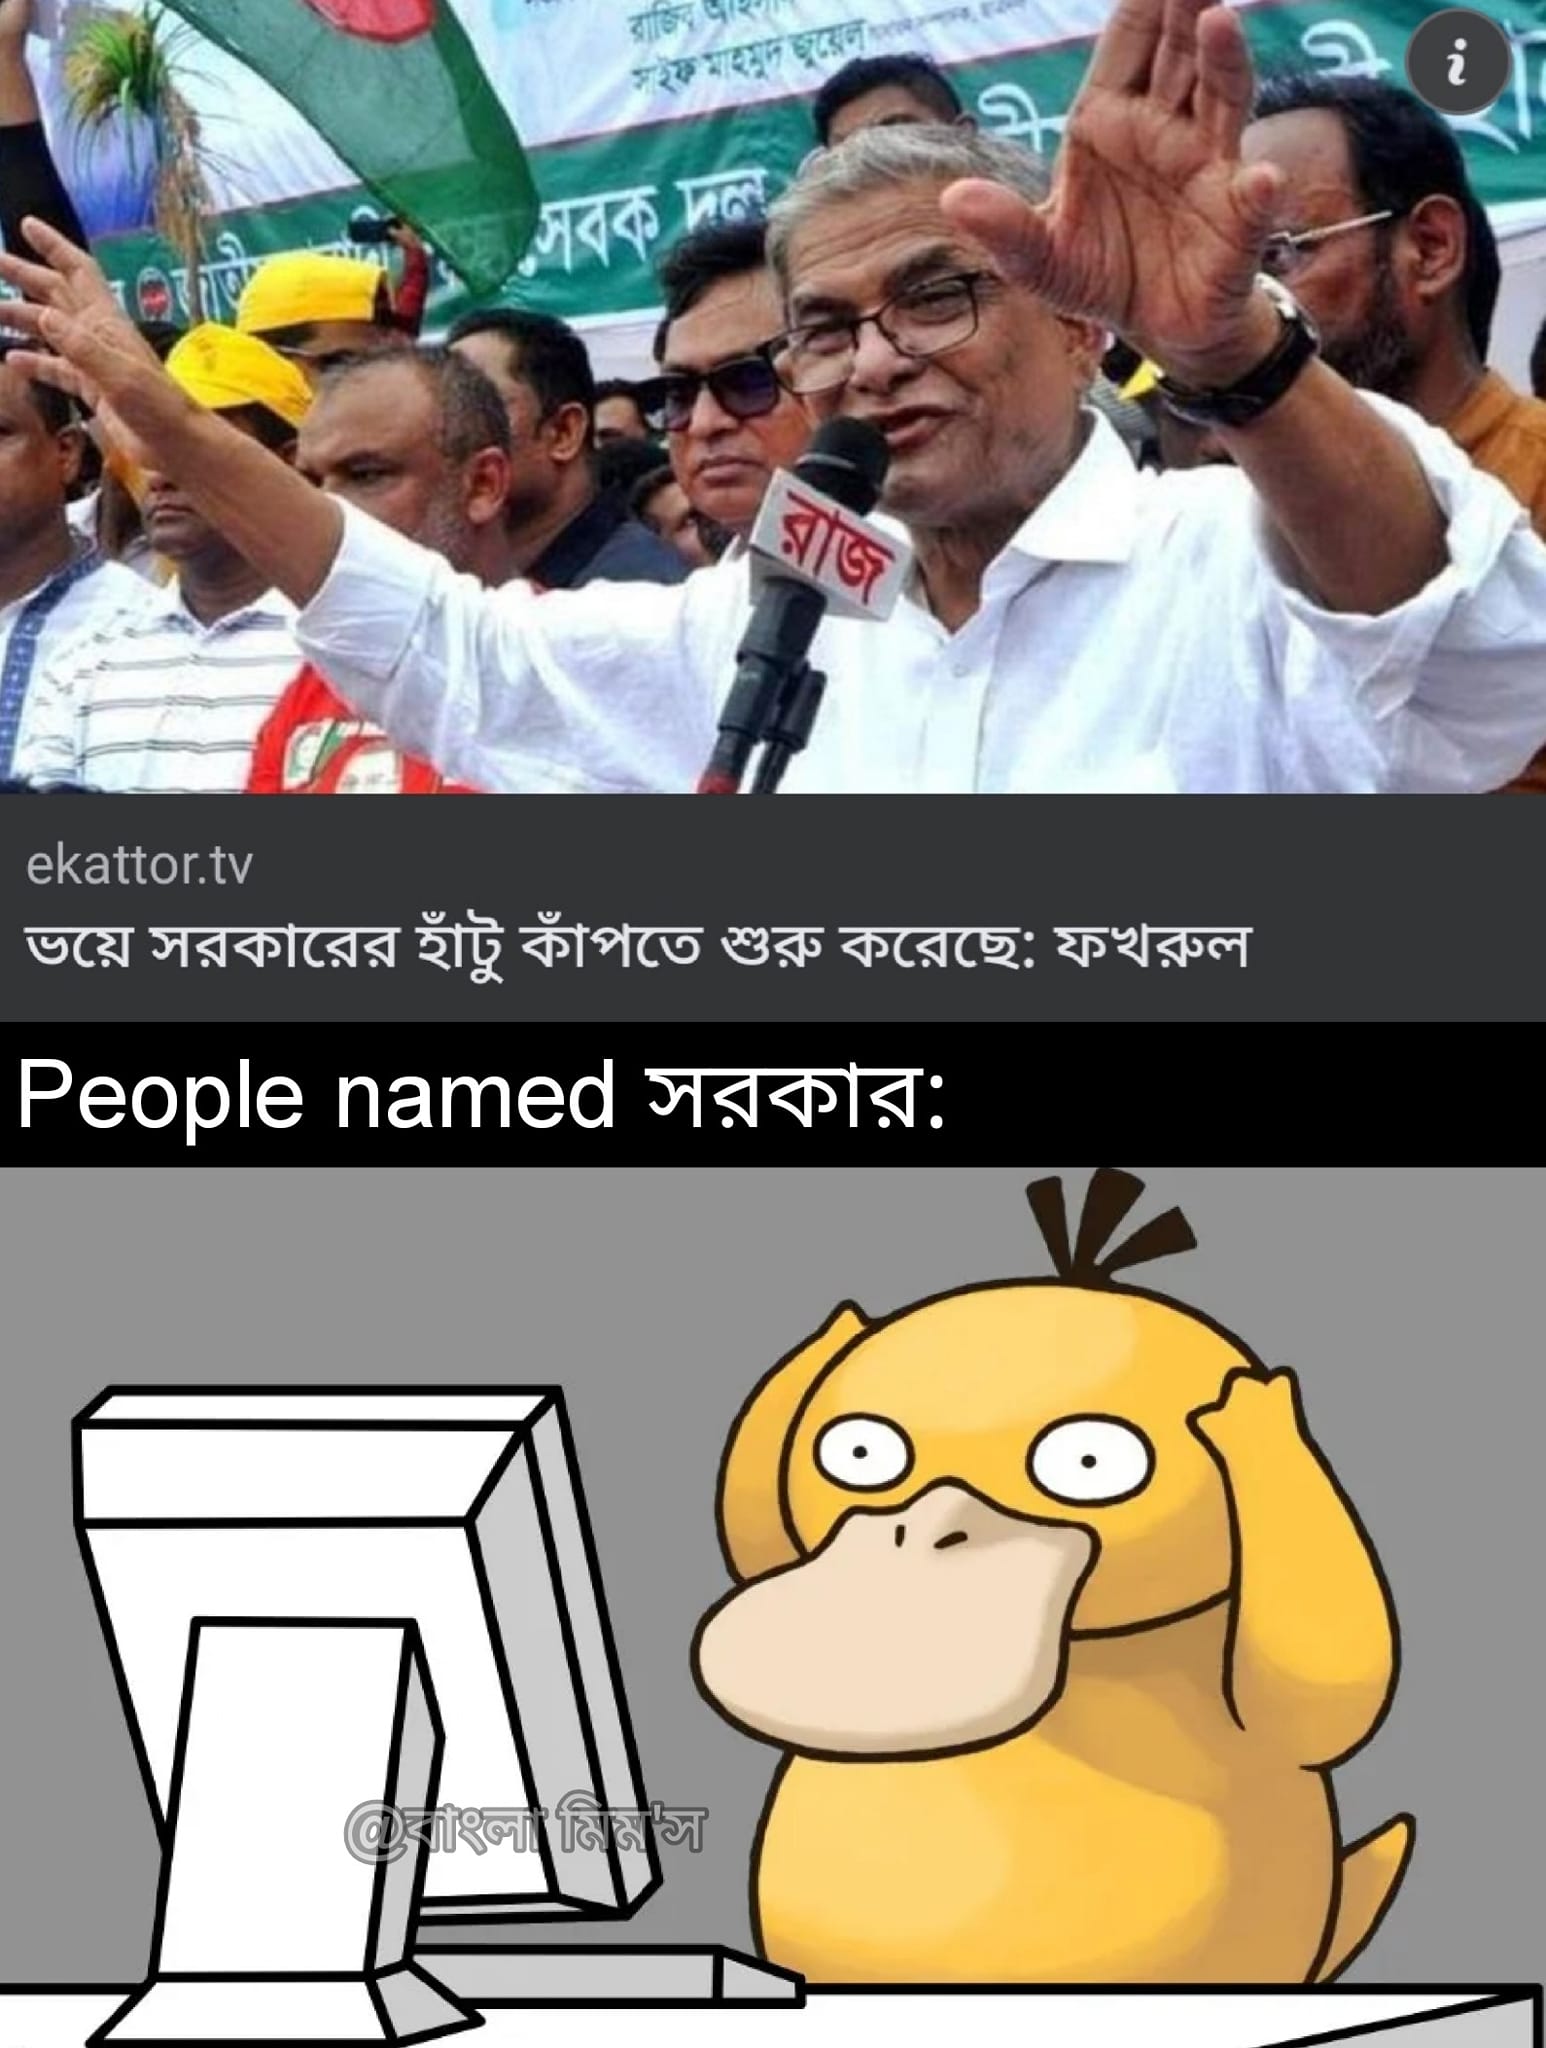
Text: ভয়ে সরকারের হাঁটু কাঁপতে শুরু করেছে ফখরুল সরকার
Label: Hate
Hate category: Political
Targeted group: Organization